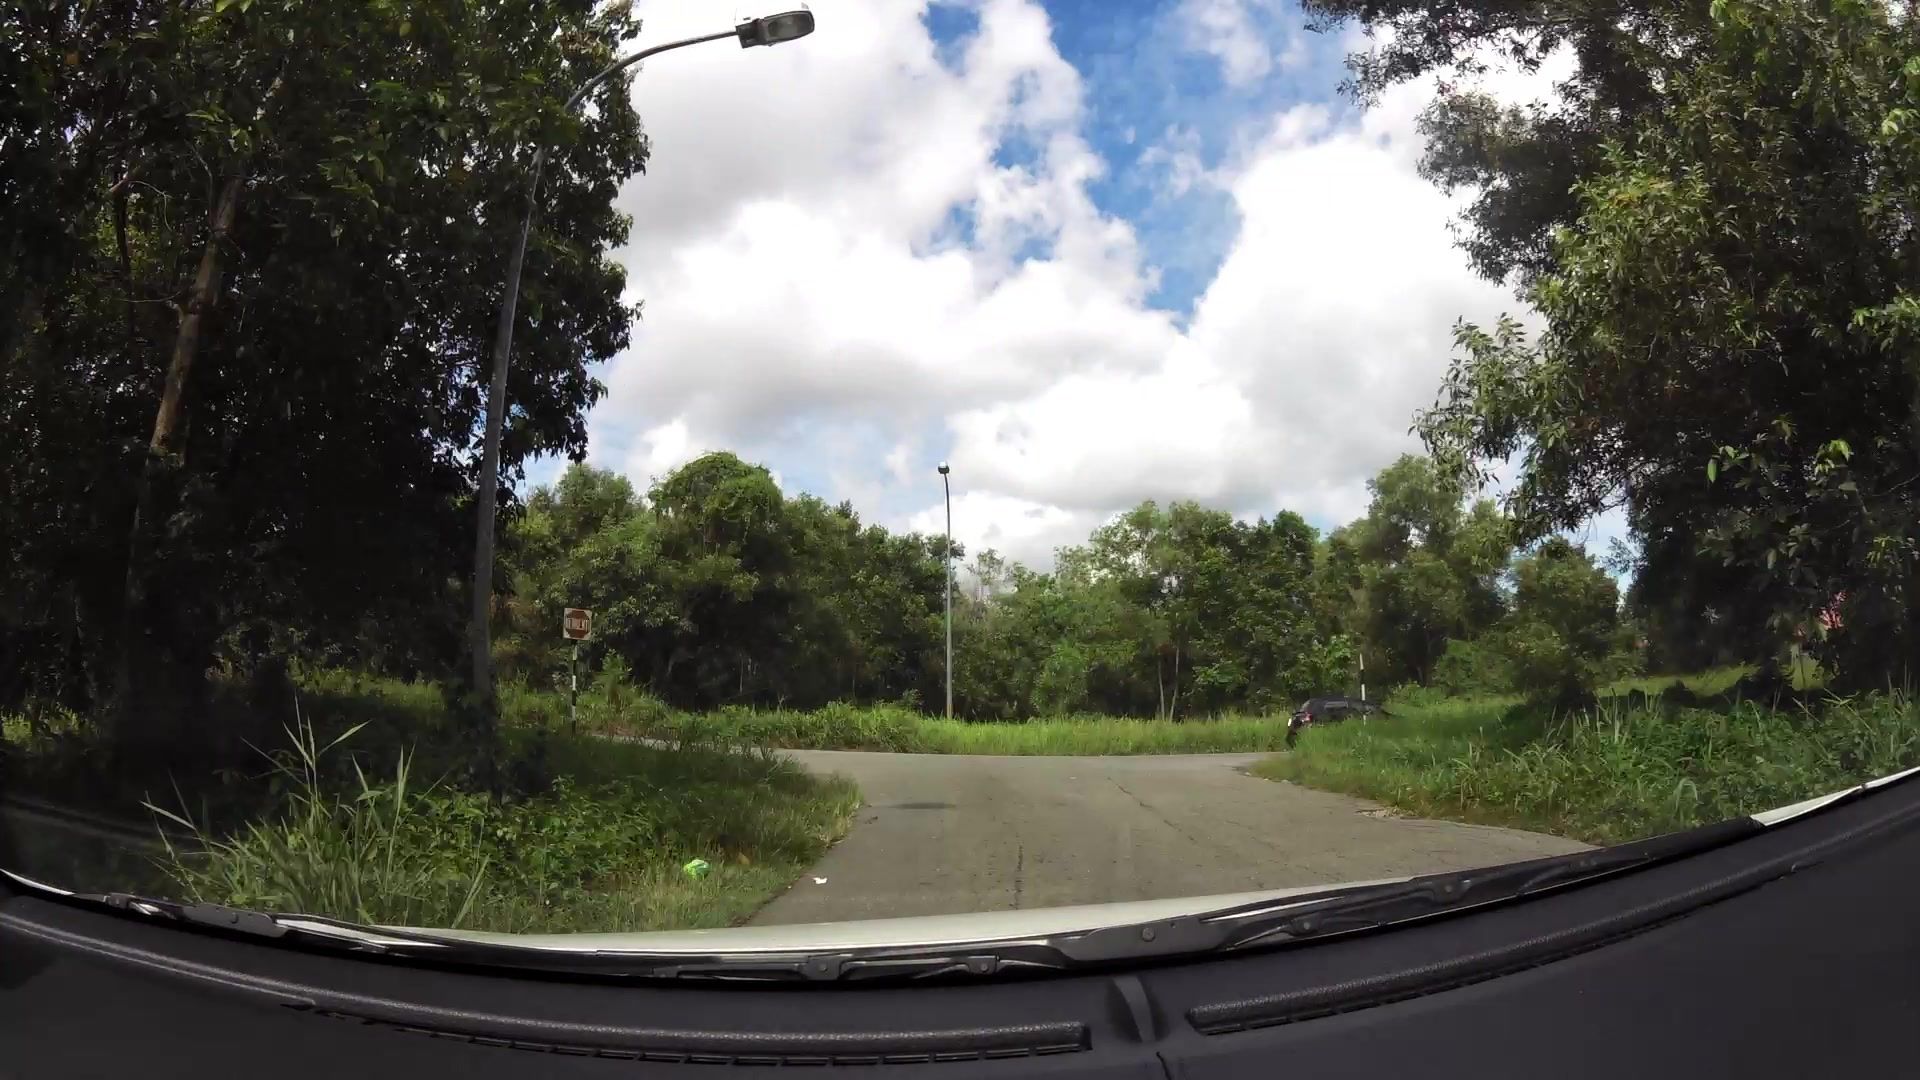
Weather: cloudy
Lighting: day
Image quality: good
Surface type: driving surface
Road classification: residential
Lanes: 2
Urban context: suburban or peri-urban
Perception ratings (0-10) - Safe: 2.08, Lively: 5.89, Beautiful: 7.98, Boring: 4.36, Depressing: 4.56, Wealthy: 2.81